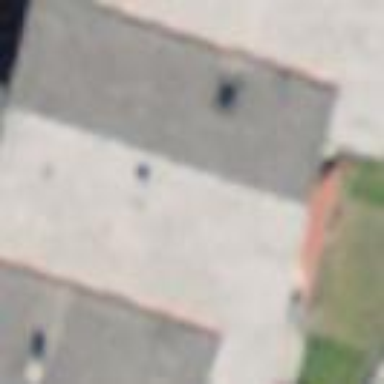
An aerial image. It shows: Building with tile roof.